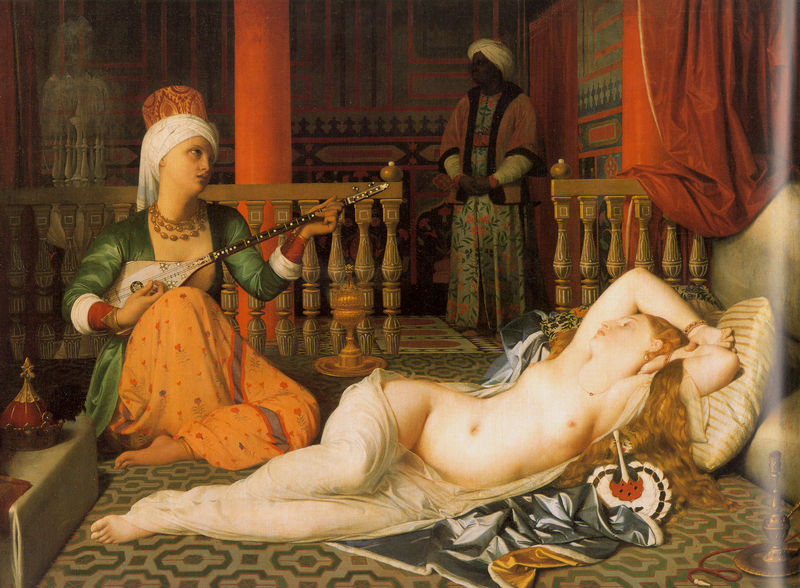
Titel: Odaliske mit Sklavin
Künstler: Jean Auguste Dominique Ingres
Standort: Cambridge (England)
Institution: Fogg Art Museum
Schlagwörter: akt, dunkel, fuß, haut, mann, nackt, rubens, schlaf, weiß, frauen, gelb, grün, menschen, ocker, sitzen, braun, brust, bunt, busen, frau, grau, haar, hut, kleid, licht, mund, nase, orange, profil, raum, säule, säulen, zimmer, dame, rot, tuch, fächer, muster, ornament, teppich, blond, jacke, mütze, wand, arme, diener, dienerin, falten, gesicht, mensch, silber, stehen, hals, innenraum, instrument, vorhang, brüstung, gitter, gewand, gold, haare, interieur, sitzend, stoff, tücher, decke, innen, gitarre, musik, musiker, krone, locke, locken, rosa, seide, brunnen, genre, beine, kopfbedeckung, mandarine, brüste, füße, frauenakt, lasziv, liegen, schlafen, schlafend, hosen, kette, romantik, kissen, vorhänge, spielen, kopftuch, musikinstrument, musizieren, wandmalerei, streifen, bett, bettdecke, leuchter, geländer, kammer, nabel, bauch, faltenwurf, laken, bauchnabel, erotik, liegend, halsschmuck, fecher, gemustert, wände, hüften, barfuss, eva, neger, antike, musikantin, diwan, orient, orientalisch, balustrade, sex, liegende, fliesen, asiatisch, mosaik, musterung, pölster, armband, armreif, harem, verführung, afrikaner, schwarzer, sklave, silbern, schlafgemach, wächter, sklavin, venus, mohr, laute, mandoline, prunk, orientalismus, odaliske, sexy, turban, leier, kisse, brunne, musikerin, araber, osten, ingres, vorhanf, shisha, wasserpfeife, baluster, luxus, sita, serail, balaleika, sitar, lautenspielerin, laszv, lautenspielering, voirhang, dicke frau, eunuche